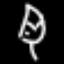
Label: leaf